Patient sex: F
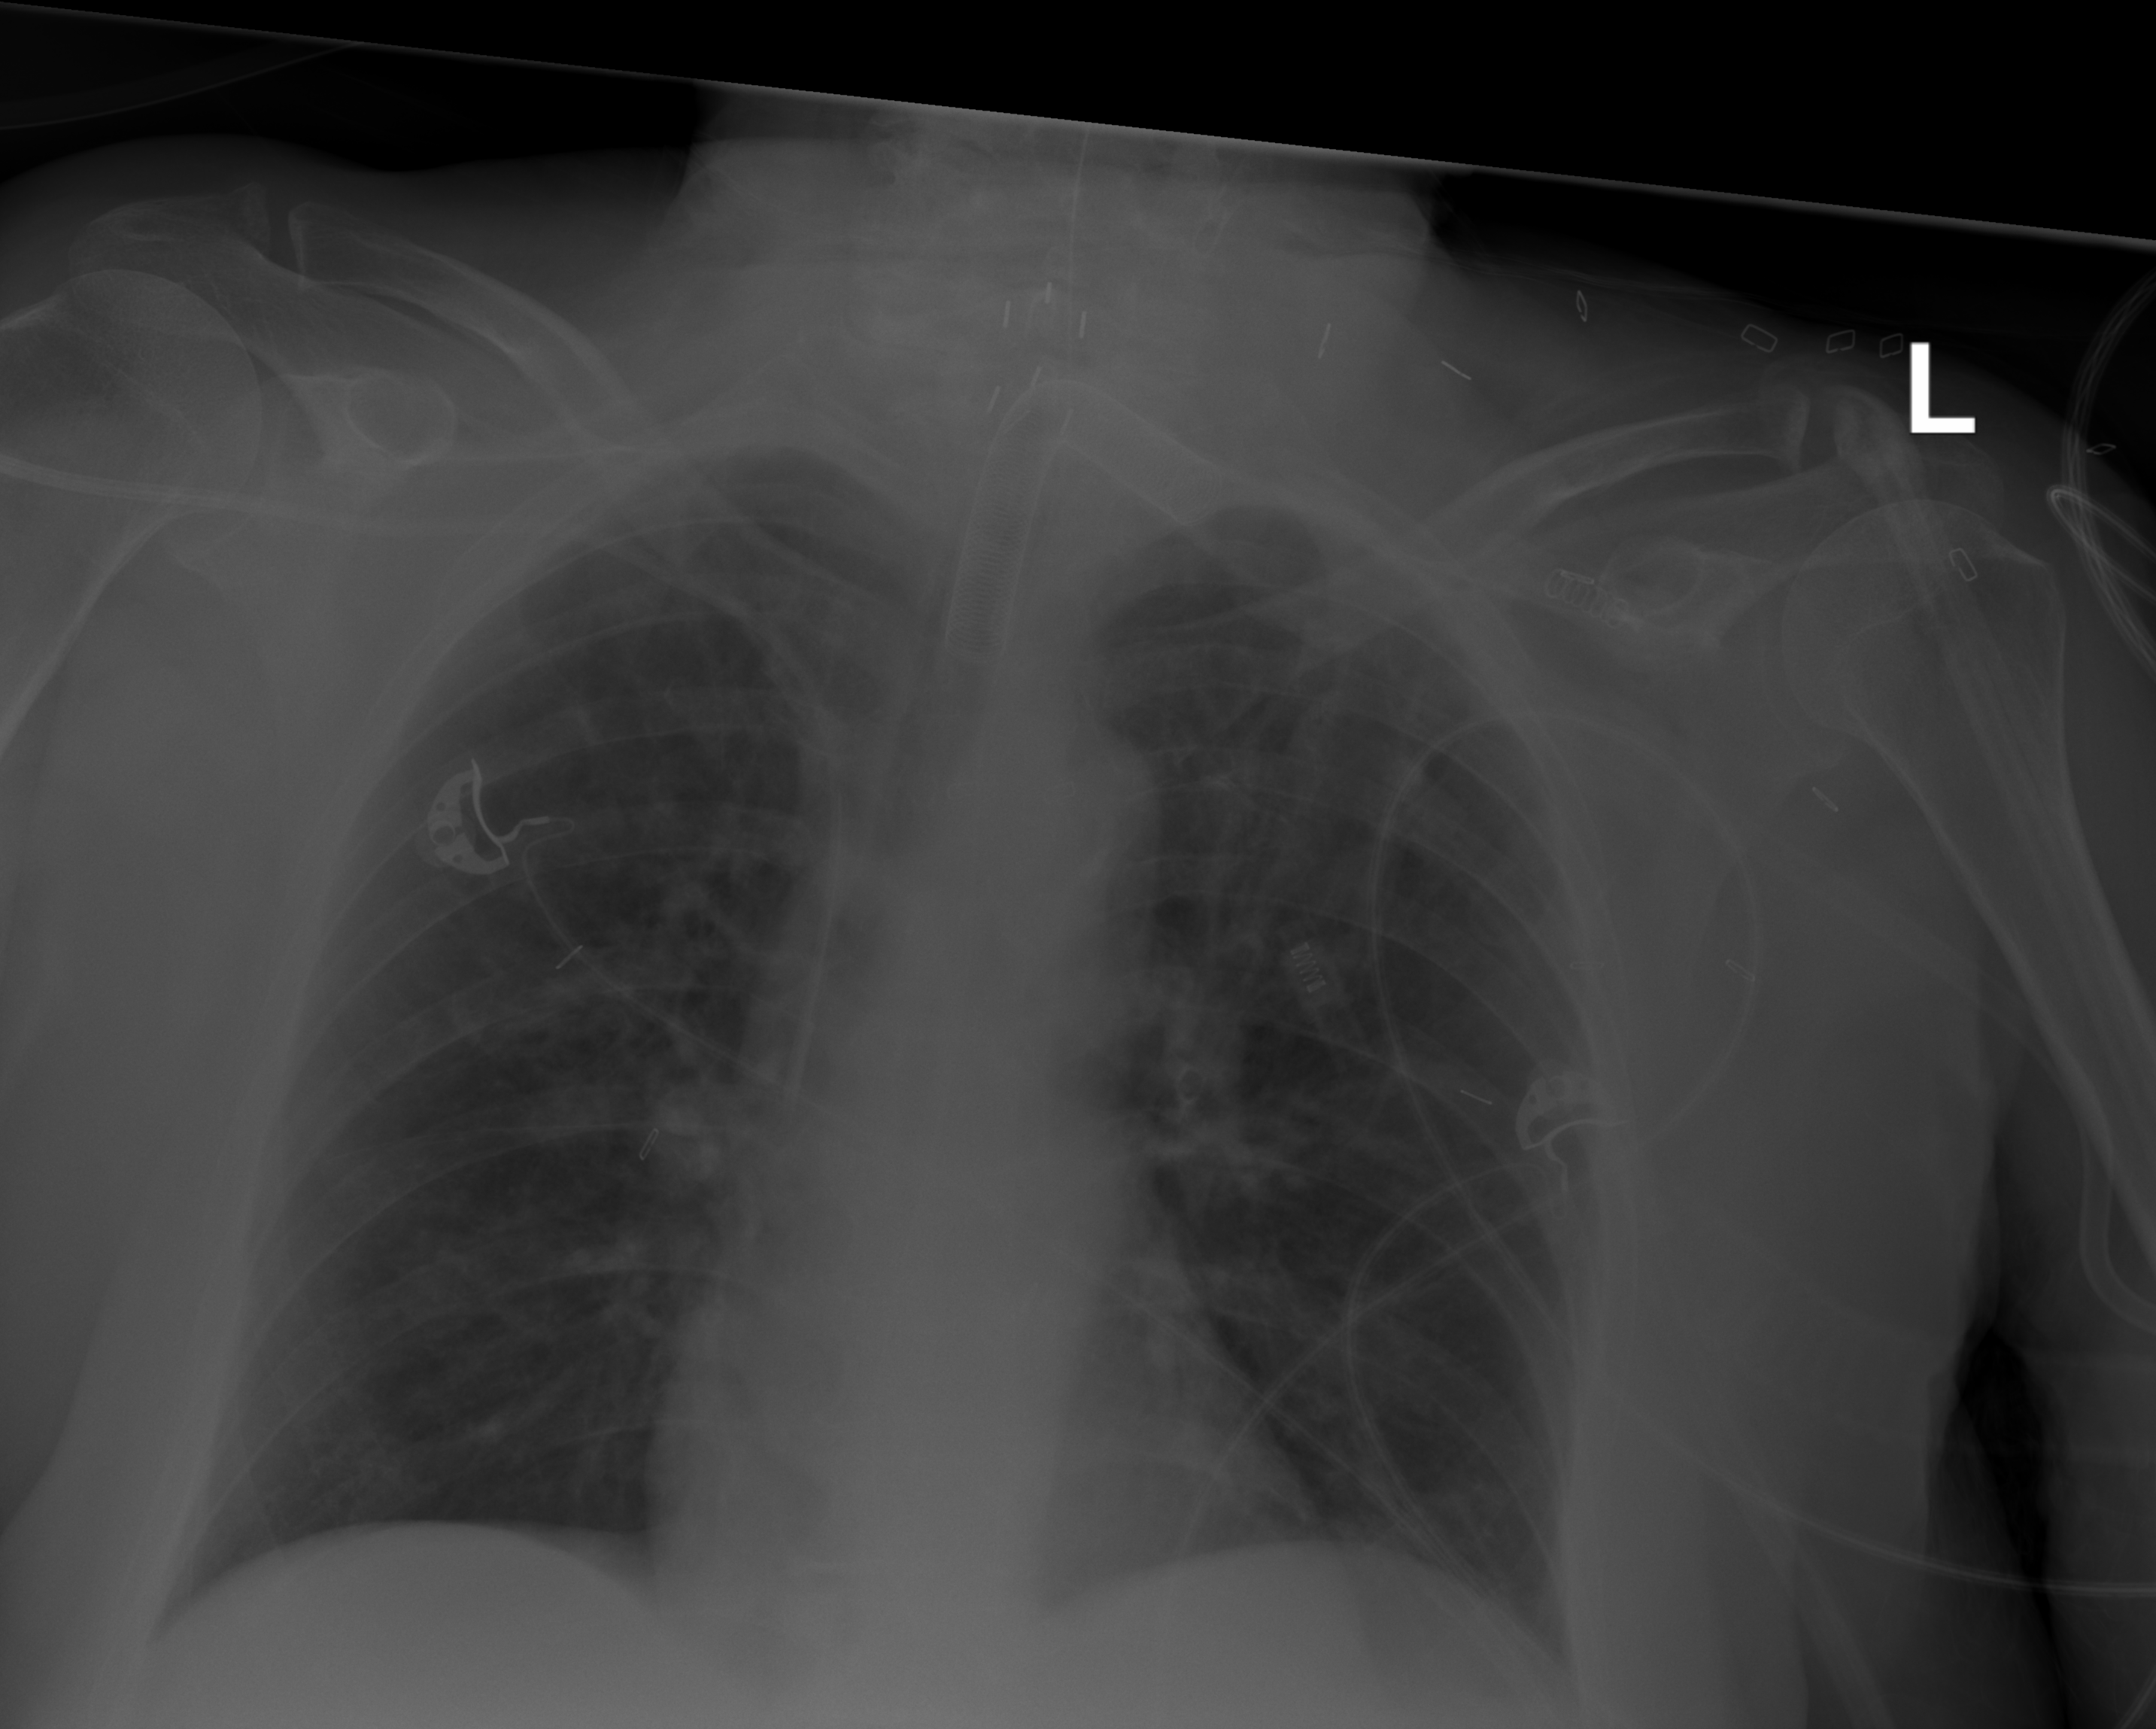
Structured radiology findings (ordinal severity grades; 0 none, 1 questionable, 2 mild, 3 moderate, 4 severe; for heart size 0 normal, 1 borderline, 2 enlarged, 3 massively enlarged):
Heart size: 0
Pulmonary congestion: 0
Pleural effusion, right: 0
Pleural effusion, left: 0
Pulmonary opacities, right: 2
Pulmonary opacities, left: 1
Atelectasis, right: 0
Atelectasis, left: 2